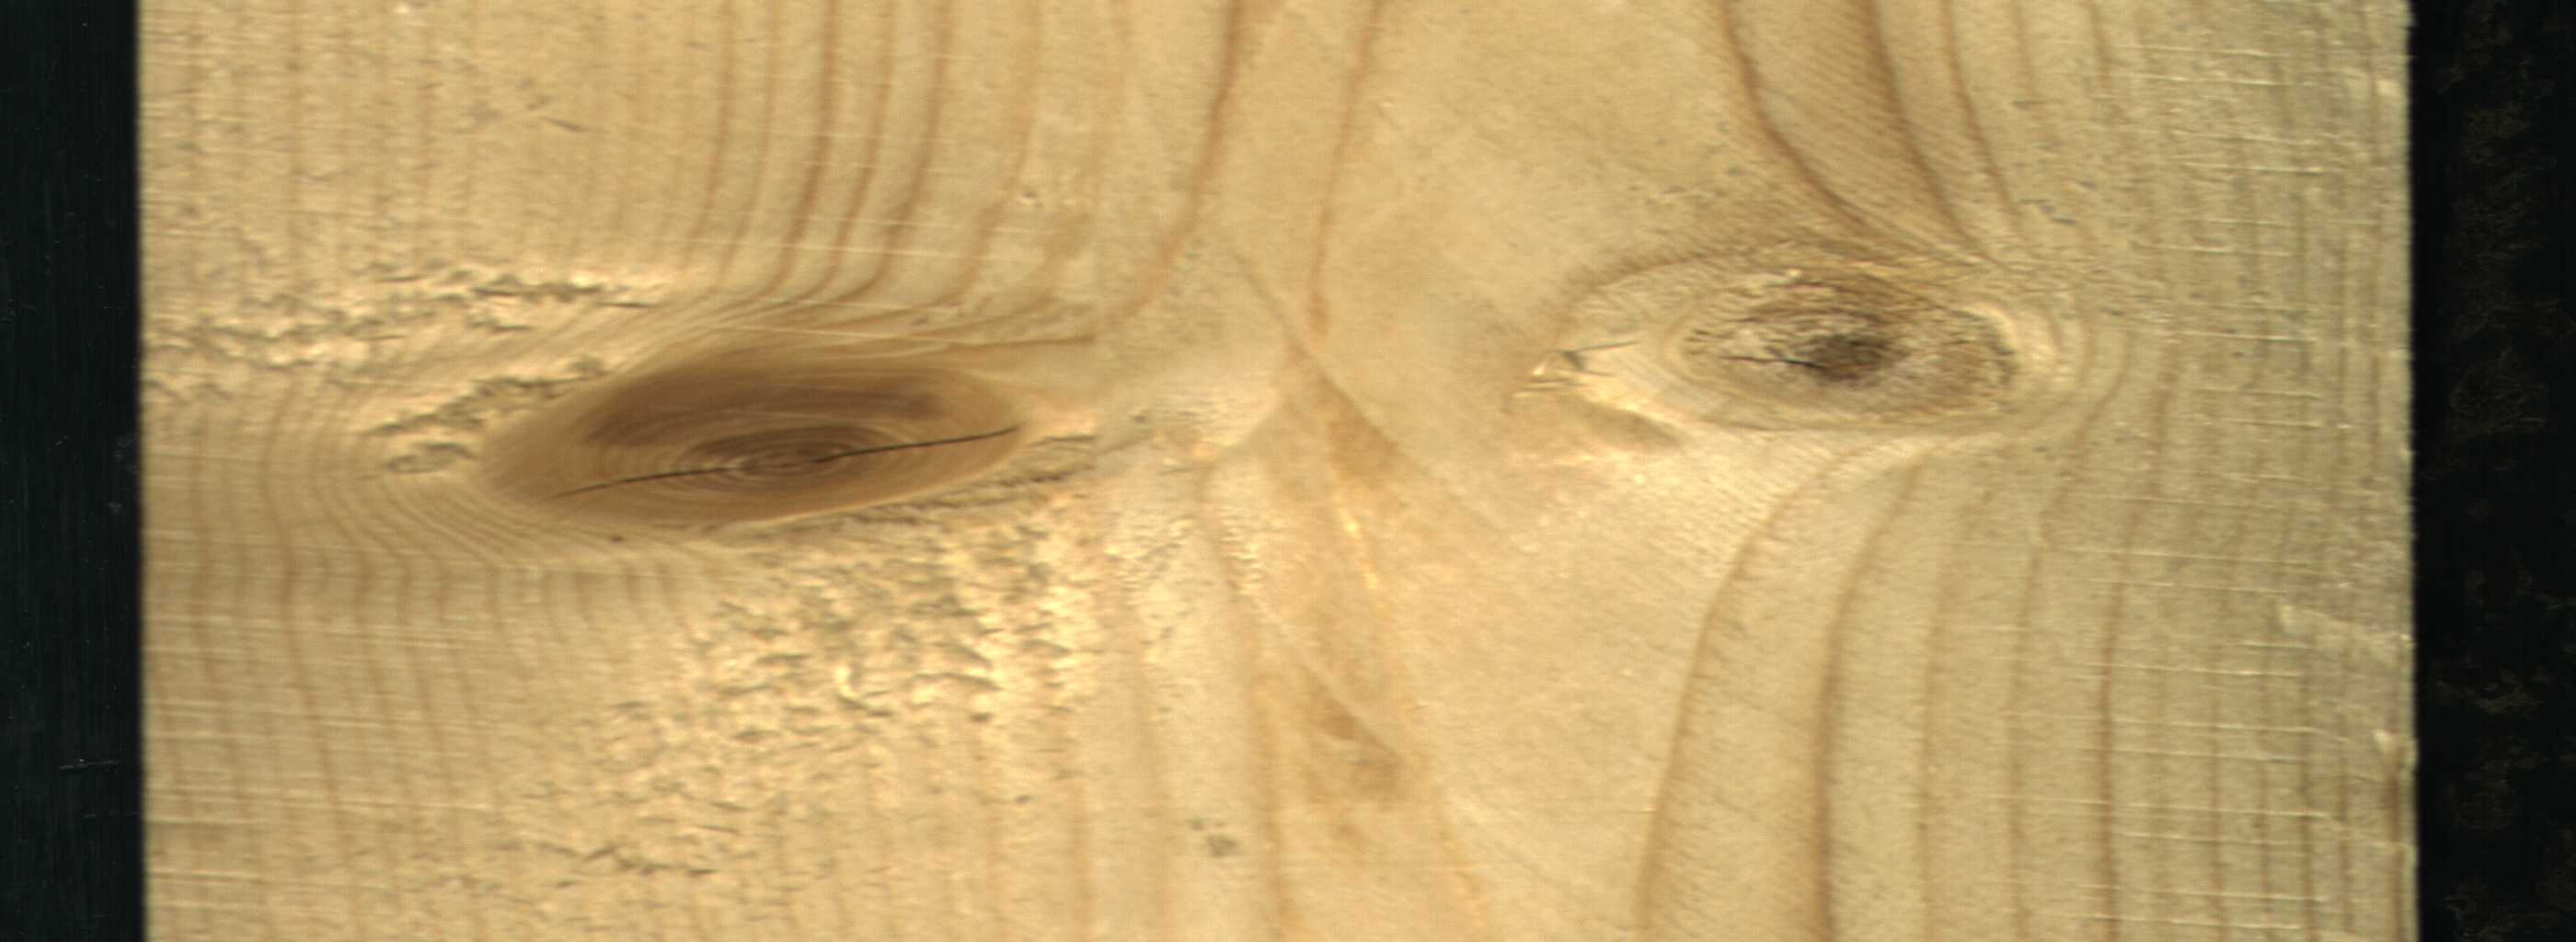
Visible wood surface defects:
knot_with_crack
knot_with_crack